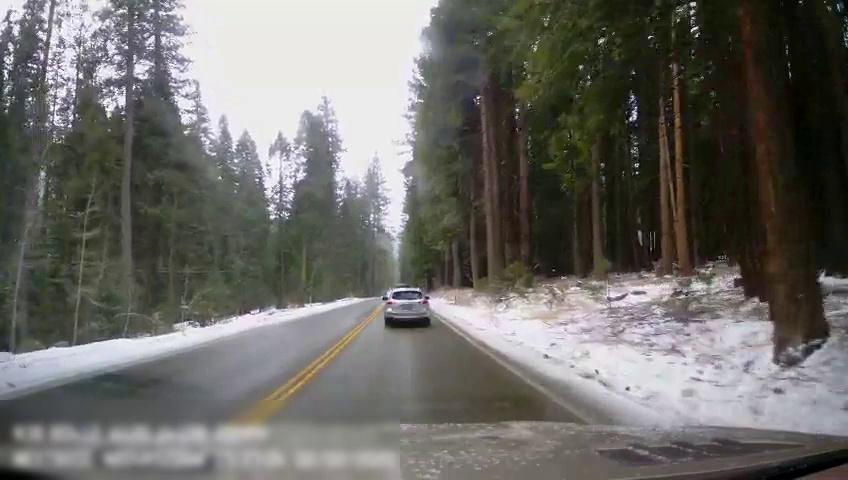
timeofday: Day
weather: Snowy
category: Drivable Space
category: Vehicles | Truck
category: Vehicles | SUV
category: Lanes | Current Lane
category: Lanes | Opposite Lane
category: Lanes | Opposite Lane
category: Lanes | Current Lane